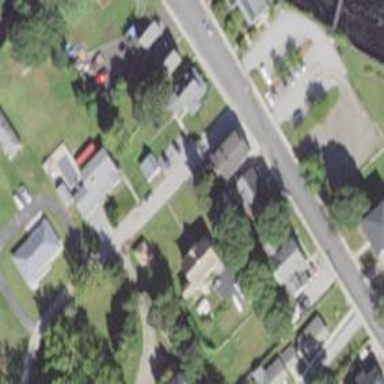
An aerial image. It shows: Residential driveway designated as service road.